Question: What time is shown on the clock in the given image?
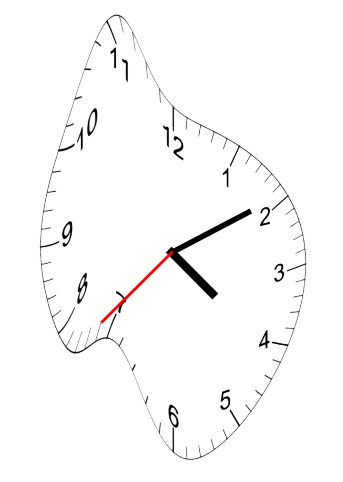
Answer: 04:09:37